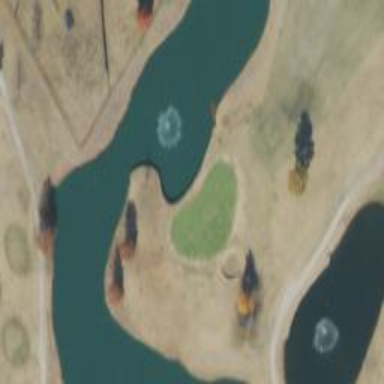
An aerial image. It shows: Water hazard in golf course. The hazard is natural water feature.